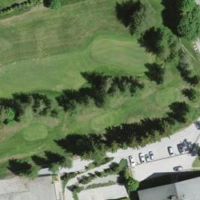
EUNIS habitat code: 53
Species observed at this site:
Caltha palustris